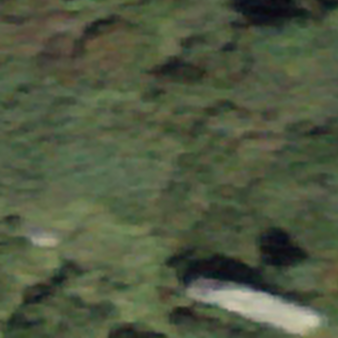
Label: other